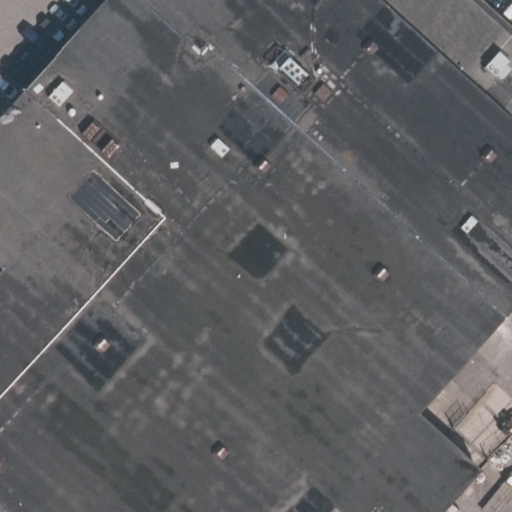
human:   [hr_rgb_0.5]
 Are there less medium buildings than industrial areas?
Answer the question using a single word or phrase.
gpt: yes

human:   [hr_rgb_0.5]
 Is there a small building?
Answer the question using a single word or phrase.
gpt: no

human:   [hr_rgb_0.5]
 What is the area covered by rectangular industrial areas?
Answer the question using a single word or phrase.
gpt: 10583m2

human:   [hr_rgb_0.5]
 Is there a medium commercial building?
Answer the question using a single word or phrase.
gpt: no

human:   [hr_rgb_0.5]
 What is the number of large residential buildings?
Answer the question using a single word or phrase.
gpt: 0

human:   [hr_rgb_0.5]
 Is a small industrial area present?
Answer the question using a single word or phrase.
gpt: no

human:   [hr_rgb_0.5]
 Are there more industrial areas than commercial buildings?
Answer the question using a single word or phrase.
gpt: no

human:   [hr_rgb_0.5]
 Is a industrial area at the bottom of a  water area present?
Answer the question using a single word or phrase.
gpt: no

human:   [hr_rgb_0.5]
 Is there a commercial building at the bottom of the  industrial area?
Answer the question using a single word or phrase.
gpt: no

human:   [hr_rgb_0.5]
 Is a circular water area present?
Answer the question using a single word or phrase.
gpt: no

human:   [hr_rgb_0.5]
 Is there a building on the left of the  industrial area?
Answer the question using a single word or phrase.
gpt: no

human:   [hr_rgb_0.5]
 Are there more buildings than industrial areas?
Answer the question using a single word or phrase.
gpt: no

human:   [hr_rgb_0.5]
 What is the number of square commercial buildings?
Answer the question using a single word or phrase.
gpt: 0

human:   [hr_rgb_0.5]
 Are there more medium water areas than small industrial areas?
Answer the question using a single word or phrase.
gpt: no

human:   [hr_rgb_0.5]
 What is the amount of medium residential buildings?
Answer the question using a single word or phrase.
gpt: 0

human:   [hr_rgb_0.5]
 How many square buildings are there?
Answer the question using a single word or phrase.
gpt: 0

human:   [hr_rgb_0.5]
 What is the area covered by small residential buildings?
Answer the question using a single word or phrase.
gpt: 0m2

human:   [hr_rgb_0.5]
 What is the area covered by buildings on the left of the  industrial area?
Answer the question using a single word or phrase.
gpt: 0m2

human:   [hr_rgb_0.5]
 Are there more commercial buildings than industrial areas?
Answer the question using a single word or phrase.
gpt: no

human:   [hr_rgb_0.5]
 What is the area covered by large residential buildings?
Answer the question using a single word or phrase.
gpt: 0m2

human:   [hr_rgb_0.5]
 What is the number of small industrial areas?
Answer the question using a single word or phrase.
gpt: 0

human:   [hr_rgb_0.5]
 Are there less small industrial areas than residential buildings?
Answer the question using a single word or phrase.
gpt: no

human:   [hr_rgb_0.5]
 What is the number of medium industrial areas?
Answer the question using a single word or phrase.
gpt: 0

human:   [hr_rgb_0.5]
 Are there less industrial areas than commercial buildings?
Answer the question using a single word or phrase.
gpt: no

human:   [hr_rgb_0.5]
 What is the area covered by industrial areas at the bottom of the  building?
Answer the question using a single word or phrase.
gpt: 10583m2

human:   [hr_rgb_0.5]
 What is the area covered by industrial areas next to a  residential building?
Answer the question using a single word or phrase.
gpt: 0m2

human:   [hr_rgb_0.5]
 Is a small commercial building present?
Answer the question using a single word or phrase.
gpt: no

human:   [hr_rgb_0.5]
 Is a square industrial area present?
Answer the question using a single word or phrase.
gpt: no

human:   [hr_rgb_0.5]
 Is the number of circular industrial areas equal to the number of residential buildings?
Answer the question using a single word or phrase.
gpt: yes

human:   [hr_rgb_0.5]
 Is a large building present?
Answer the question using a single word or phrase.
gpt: yes

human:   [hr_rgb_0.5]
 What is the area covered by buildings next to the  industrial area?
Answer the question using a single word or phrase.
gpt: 1358m2

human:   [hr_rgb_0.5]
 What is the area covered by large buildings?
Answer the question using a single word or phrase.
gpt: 1358m2

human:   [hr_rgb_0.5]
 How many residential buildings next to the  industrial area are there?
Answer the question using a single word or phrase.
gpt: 0

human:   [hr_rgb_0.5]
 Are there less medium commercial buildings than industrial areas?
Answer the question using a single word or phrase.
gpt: yes

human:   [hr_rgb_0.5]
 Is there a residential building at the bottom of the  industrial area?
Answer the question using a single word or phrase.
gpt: no

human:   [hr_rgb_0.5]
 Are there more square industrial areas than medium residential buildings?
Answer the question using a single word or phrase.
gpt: no